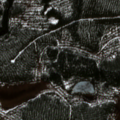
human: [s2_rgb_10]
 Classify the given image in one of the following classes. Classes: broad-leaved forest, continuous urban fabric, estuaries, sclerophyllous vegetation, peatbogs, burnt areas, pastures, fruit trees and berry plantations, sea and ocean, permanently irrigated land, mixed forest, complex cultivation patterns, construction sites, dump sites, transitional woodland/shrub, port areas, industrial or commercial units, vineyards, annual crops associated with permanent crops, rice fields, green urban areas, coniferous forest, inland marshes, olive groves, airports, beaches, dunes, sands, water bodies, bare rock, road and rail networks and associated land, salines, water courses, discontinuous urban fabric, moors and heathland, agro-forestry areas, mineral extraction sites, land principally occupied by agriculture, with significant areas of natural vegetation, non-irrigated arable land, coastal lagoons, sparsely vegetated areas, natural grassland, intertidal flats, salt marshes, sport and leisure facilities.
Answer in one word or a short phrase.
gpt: coniferous forest, transitional woodland/shrub, peatbogs